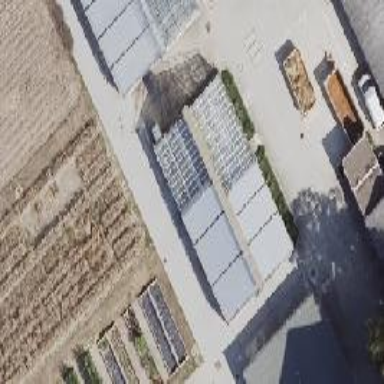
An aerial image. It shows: Greenhouse.